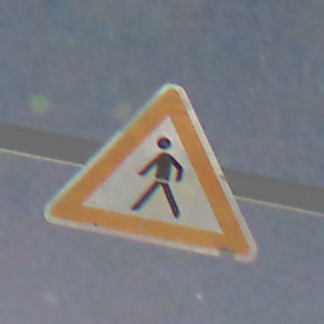
Verkehrszeichen: FussgaengerRechts
Umgebung: Outdoor, Urban
Tageszeit: Night
Wetter: PartlyCloudy
Licht: Artificial
Jahreszeit: NotSpecified
Kontrast: HighContrast